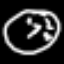
Label: clock